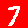
Digit: 7